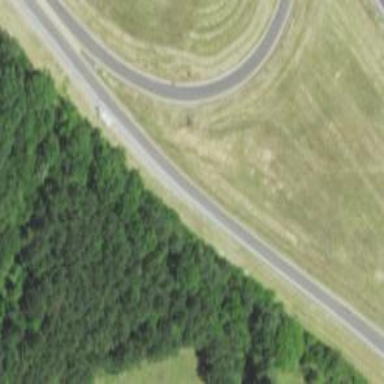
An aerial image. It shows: Trunk link highway.